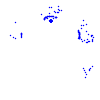
Particle: proton